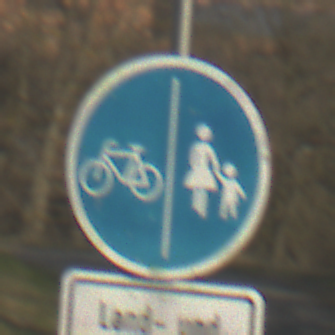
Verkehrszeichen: GetrennterRadUndGehwegRadwegLinks
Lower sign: BesondereFahrzeugeUndTransportgueter8
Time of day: MorningAfternoon
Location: Outdoor (Nature)
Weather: Clear
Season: NotSpecified
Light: Natural